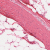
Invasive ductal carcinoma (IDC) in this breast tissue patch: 0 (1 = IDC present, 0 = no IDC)